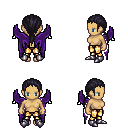
a pixel art fantasy rpg character, female body template, human, tanned skin, purple wings, gold greaves, raven ponytail hairstyle, metal boots, four views (front, back, left, right), 2x2 character sprite sheet, small pixel art, hard edges, no anti-aliasing